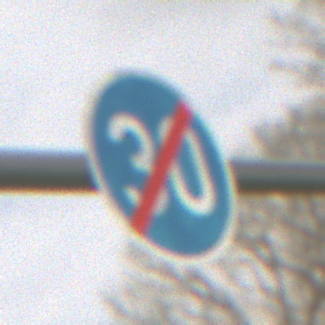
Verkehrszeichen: EndeMindestgeschwindigkeit
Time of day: MorningAfternoon
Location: Outdoor (Suburban)
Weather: Overcast
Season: NotSpecified
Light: Natural